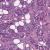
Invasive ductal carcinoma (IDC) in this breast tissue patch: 1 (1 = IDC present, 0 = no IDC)